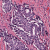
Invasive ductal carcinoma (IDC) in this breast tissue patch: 1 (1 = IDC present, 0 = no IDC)